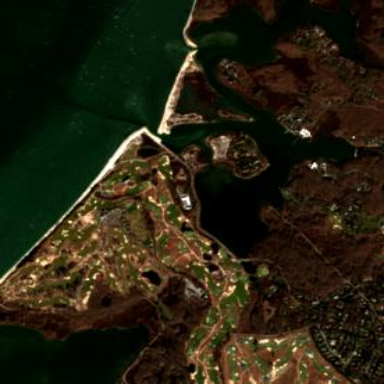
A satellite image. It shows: Golf course surrounded by greenery.